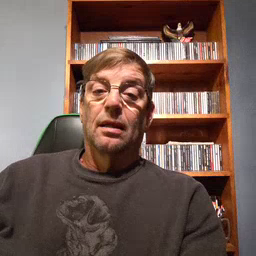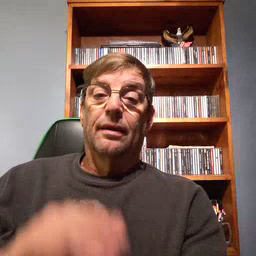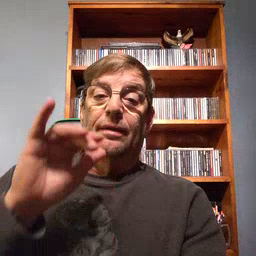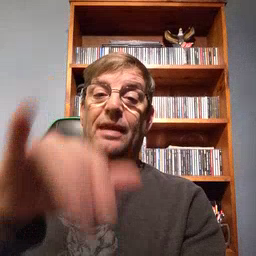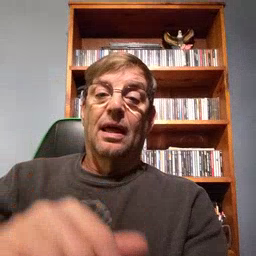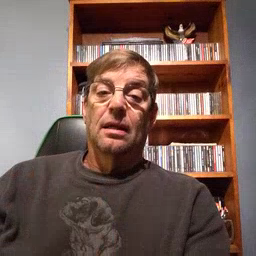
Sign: that